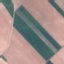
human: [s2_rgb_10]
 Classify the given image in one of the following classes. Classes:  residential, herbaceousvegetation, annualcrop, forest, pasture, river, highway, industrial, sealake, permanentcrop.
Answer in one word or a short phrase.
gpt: AnnualCrop